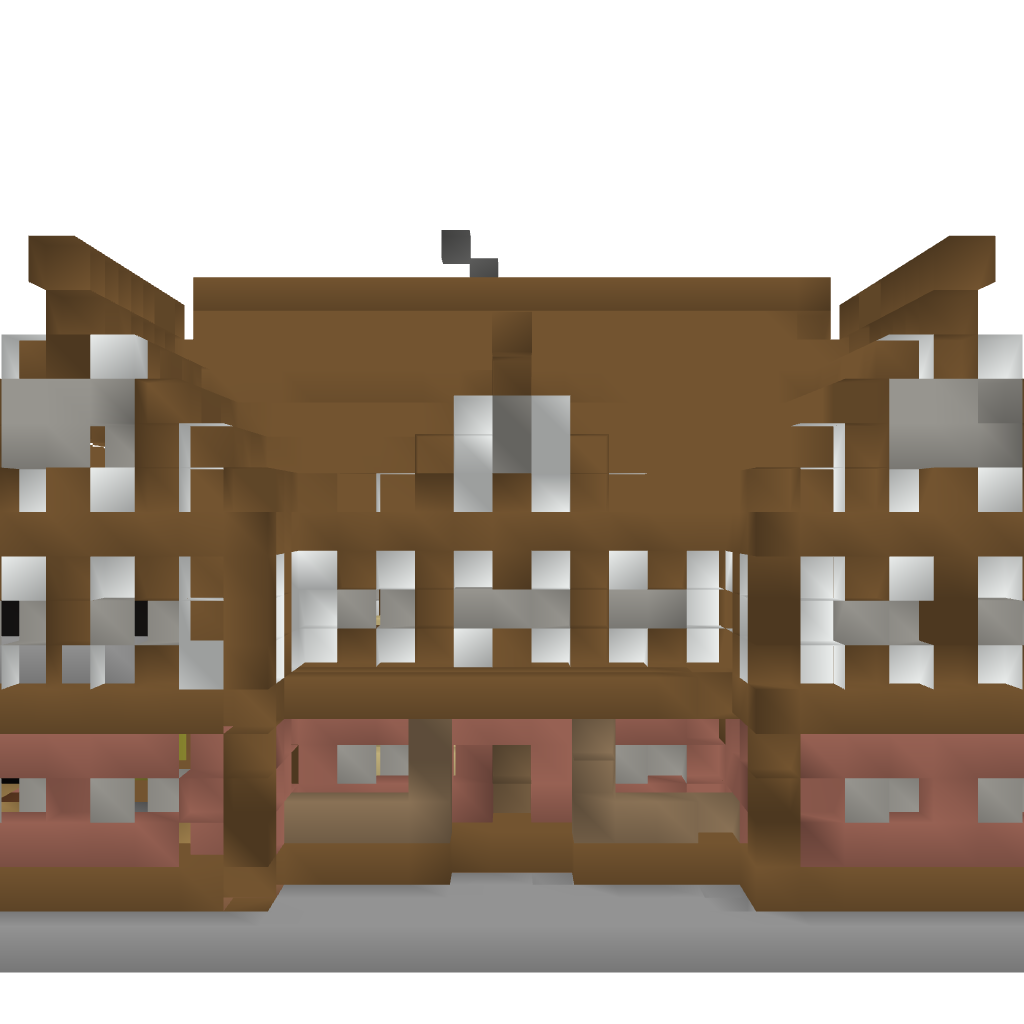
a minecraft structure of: German Tudor Style House